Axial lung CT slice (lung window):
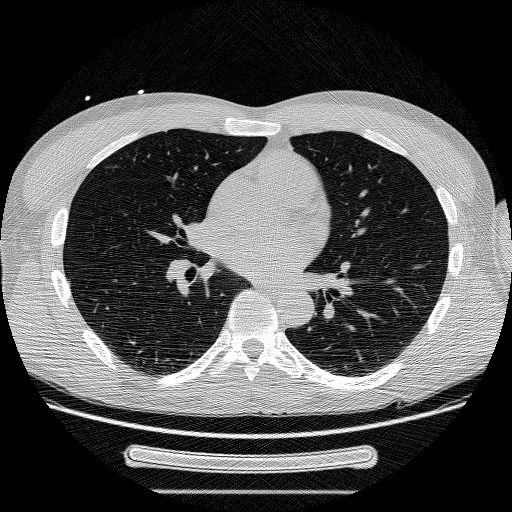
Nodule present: no